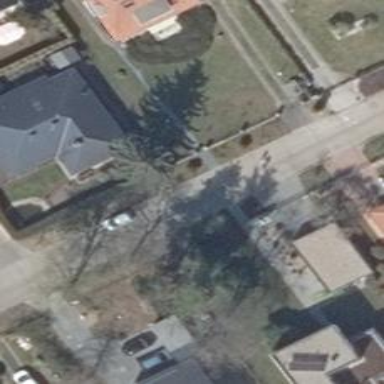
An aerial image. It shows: Evergreen needle-leaved tree.